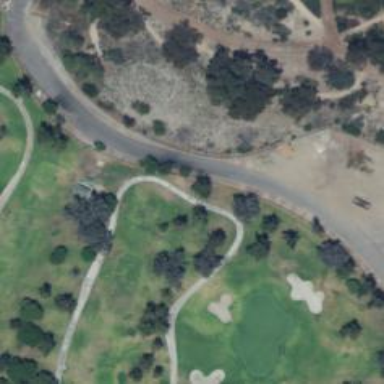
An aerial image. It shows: Golf cartpath that is also road path.